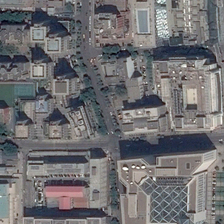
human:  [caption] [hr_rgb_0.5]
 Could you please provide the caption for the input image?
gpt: many tall buildings and some green trees are in a commercial area .

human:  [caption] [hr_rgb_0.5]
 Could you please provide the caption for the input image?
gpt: many tall buildings and some green trees are in a commercial area .

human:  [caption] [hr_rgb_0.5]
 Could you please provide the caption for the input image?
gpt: many tall buildings and some green trees are in a commercial area .

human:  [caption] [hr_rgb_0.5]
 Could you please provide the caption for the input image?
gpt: many tall buildings and some green trees are in a commercial area .

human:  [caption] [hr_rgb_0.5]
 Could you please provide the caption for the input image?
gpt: many tall buildings and some green trees are in a commercial area .